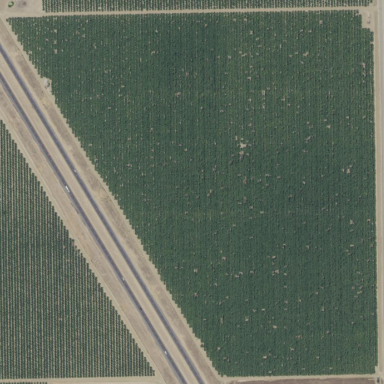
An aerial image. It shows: Almond orchard with rows of almond trees.